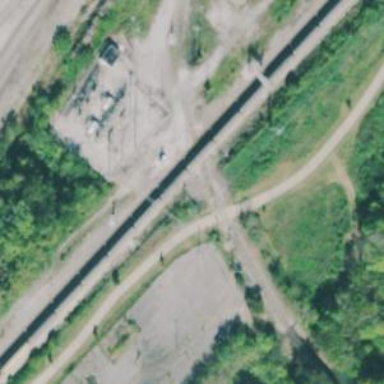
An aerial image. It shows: Railway crossing.